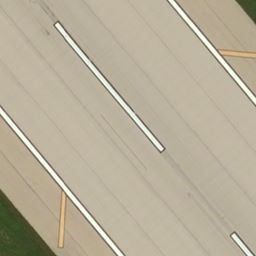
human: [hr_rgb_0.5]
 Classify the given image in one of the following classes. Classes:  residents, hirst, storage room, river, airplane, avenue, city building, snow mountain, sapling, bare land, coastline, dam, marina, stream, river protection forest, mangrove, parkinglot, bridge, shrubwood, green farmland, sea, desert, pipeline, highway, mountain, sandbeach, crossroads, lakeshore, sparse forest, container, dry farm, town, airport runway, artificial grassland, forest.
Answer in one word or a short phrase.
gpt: airport runway